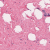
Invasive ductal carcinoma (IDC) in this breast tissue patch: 0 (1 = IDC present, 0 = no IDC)